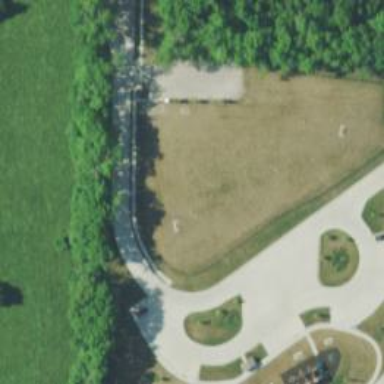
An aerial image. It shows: Dog park for leisure land.